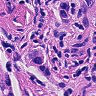
Metastatic tissue present: yes